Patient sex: M
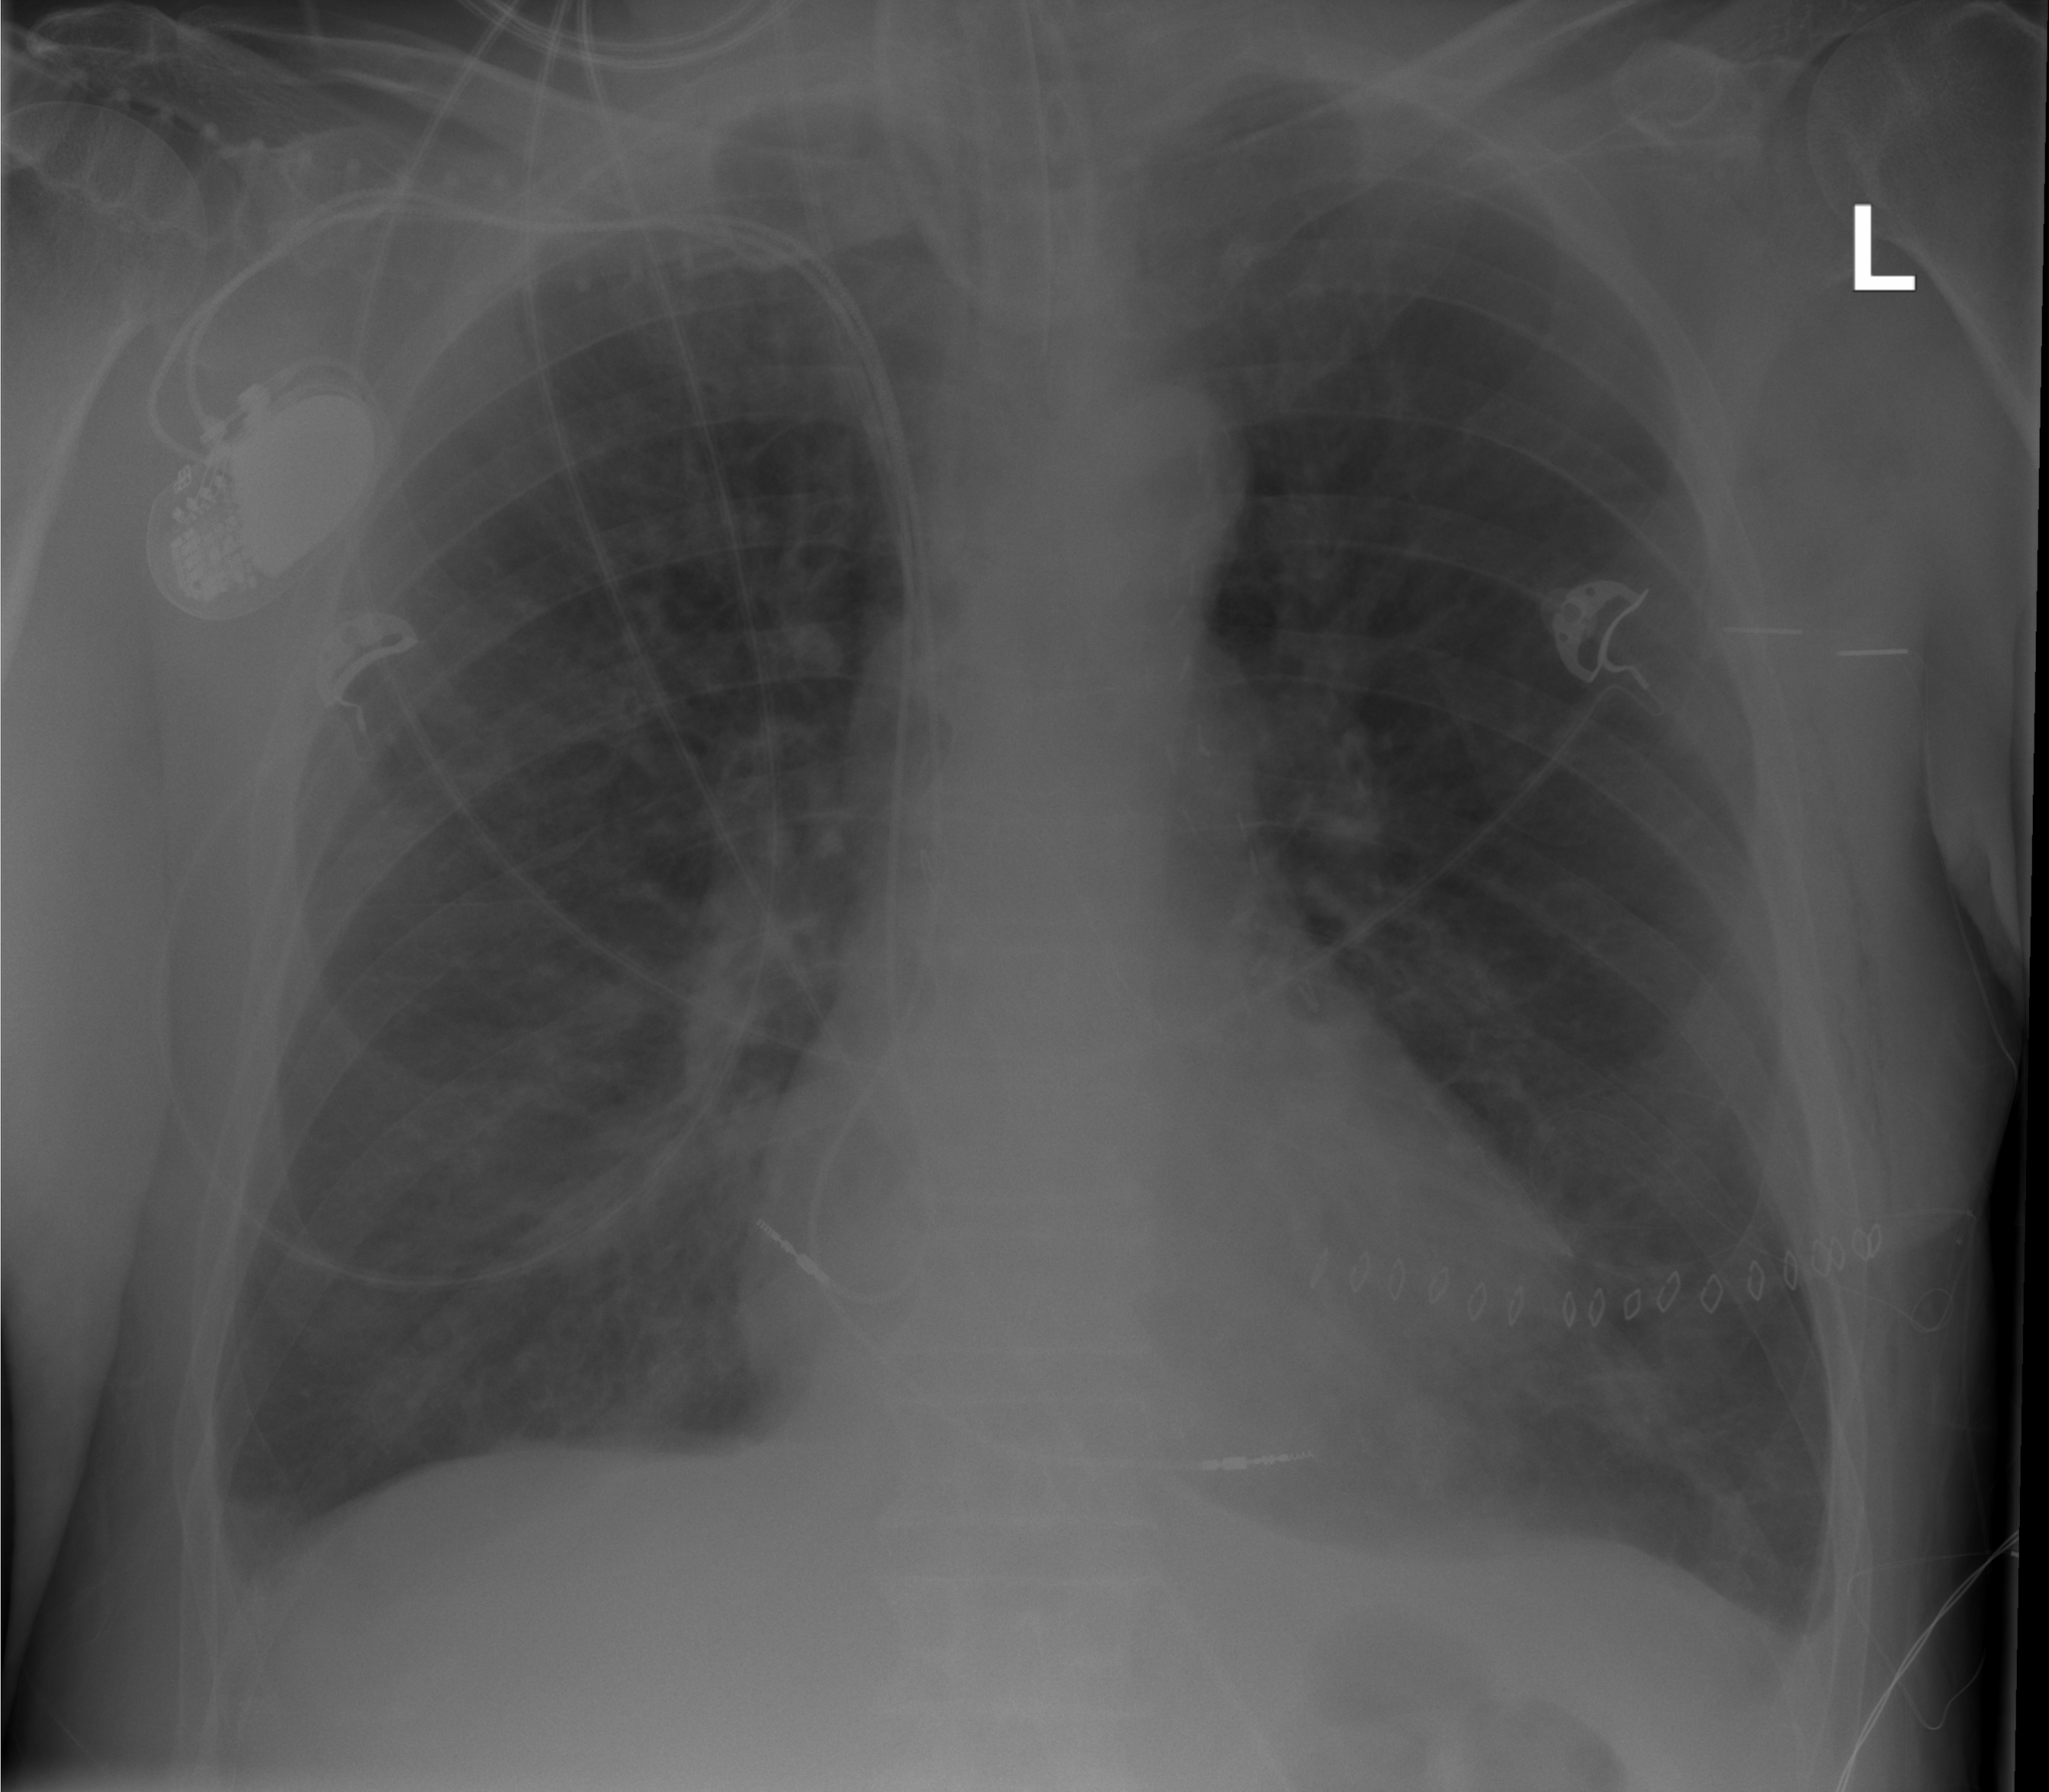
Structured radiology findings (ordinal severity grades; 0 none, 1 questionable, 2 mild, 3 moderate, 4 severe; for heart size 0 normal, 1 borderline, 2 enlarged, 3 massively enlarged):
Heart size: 0
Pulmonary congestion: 0
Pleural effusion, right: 2
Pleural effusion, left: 2
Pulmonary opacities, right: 0
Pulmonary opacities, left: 0
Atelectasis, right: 0
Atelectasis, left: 0